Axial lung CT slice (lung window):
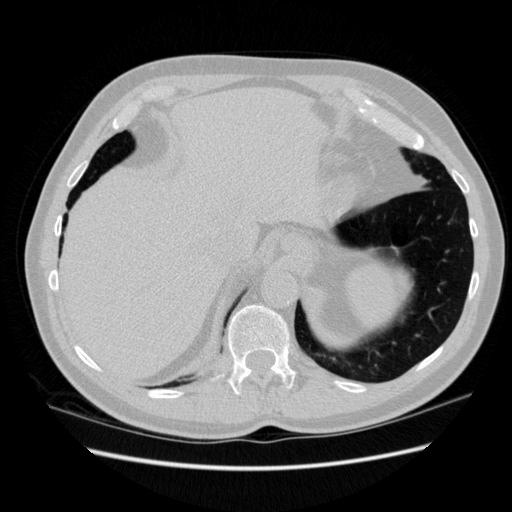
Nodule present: no